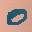
Label: 0